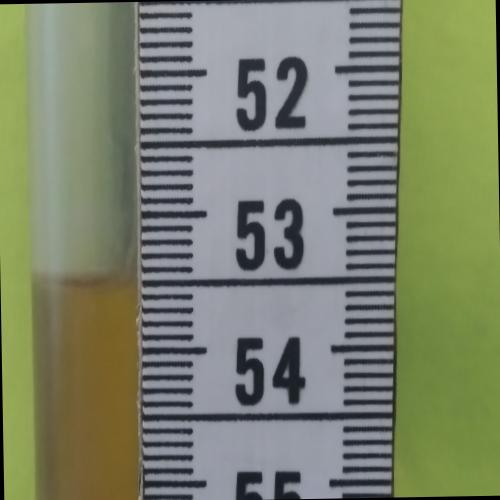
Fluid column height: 53.5 cm